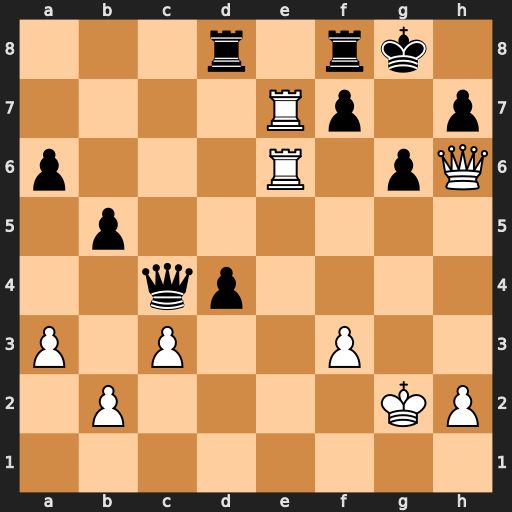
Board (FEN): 3r1rk1/4Rp1p/p3R1pQ/1p6/2qp4/P1P2P2/1P4KP/8
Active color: w
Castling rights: -
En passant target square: -
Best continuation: Re4 d3 Rxc4